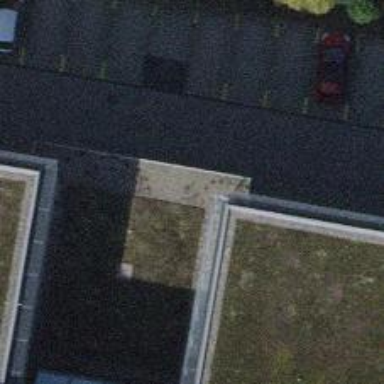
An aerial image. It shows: Bicycle parking area.